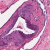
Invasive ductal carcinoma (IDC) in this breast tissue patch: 0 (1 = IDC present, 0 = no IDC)